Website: home-depot
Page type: customer-info-address
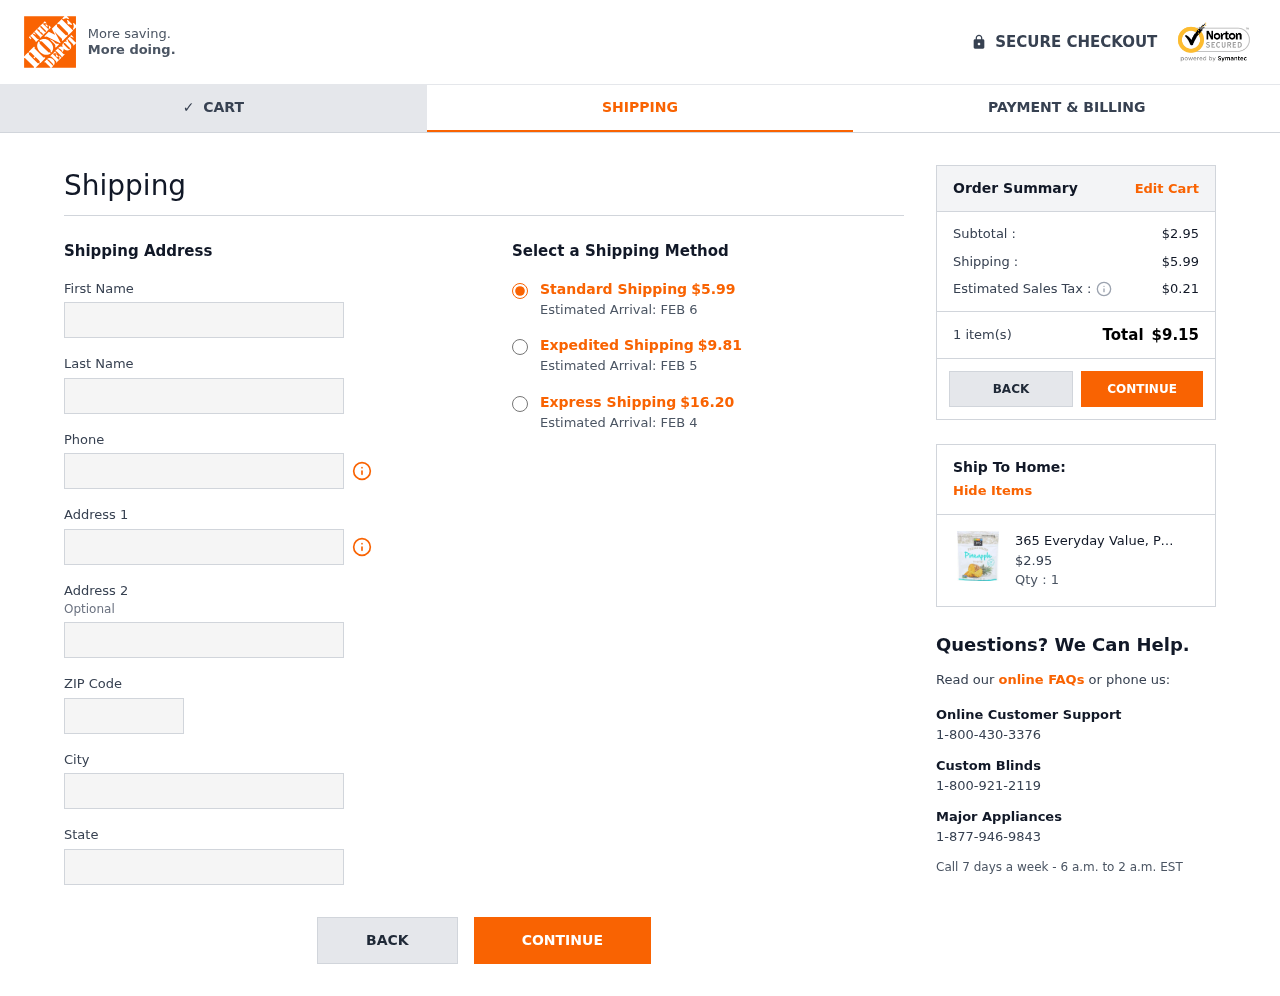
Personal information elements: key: PII_CITY
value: East Cindy
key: PII_FIRSTNAME
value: Steven
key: PII_LASTNAME
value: Guzman
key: PII_PHONE
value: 6428855039
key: PII_POSTCODE
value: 38624
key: PII_STATE
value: Oregon
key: PII_STREET
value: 52783 Jackson Lake
Product elements: key: PRODUCT1_NAME
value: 365 Everyday Value, Pineapple Tidbits, Freeze Dried, 1 oz
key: PRODUCT1_PRICE
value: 2.95
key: PRODUCT1_QUANTITY
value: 1
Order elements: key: ORDER_SHIPPING_COST
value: $5.99
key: ORDER_DELIVERY_DATE
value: Estimated Arrival: FEB 6
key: ORDER_SHIPPING_COST_EXPEDITED
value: $9.81
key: ORDER_DELIVERY_DATE_EXPEDITED
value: Estimated Arrival: FEB 5
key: ORDER_SHIPPING_COST_EXPRESS
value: $16.20
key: ORDER_DELIVERY_DATE_EXPRESS
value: Estimated Arrival: FEB 4
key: ORDER_SUBTOTAL
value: $2.95
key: ORDER_TAX
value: $0.21
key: ORDER_NUM_ITEMS
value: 1 item(s)
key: ORDER_TOTAL
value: $9.15